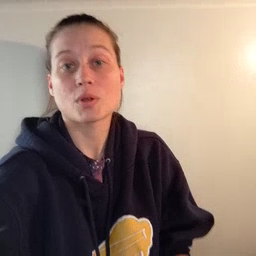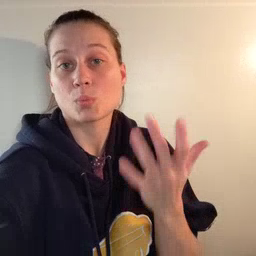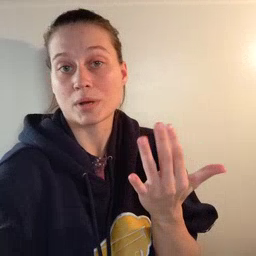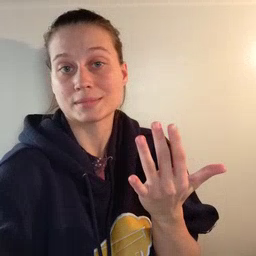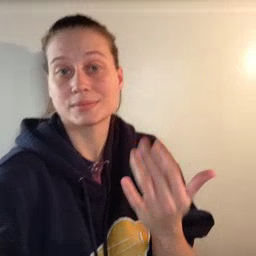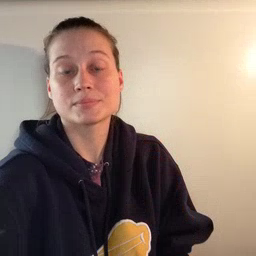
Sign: wait